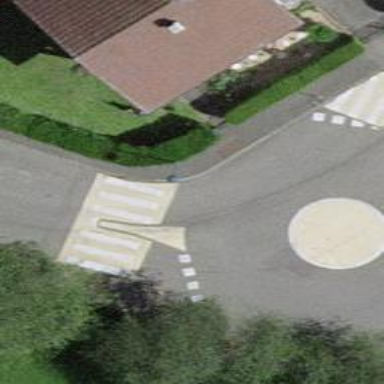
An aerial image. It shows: Road with "give way" sign.